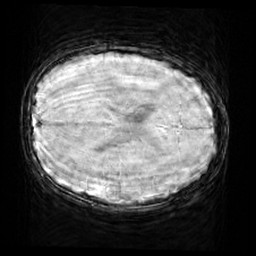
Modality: SWI
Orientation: axial
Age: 10
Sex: male
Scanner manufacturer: siemens
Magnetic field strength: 3 T
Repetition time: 0.027 s
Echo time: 0.02 s